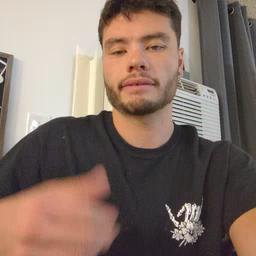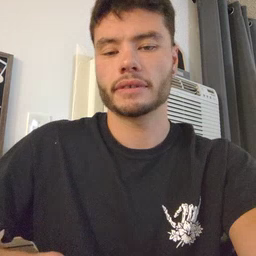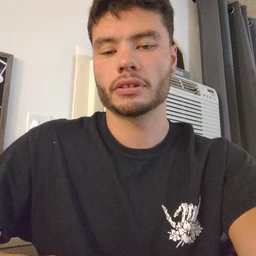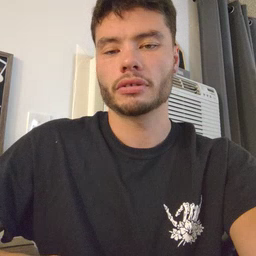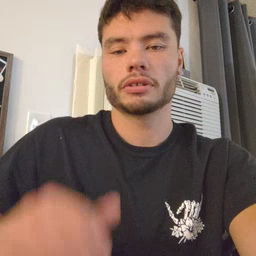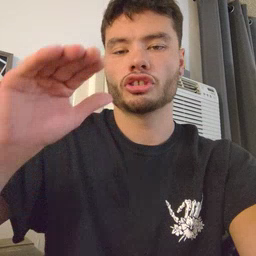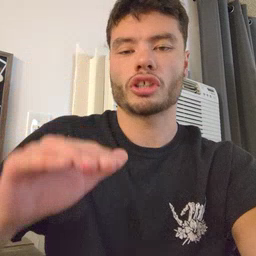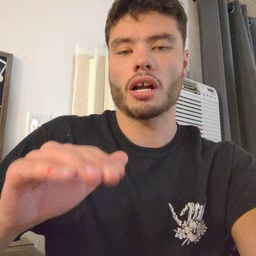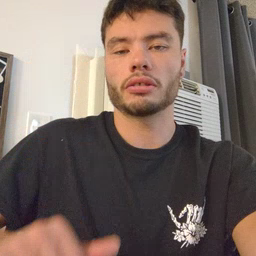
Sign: child